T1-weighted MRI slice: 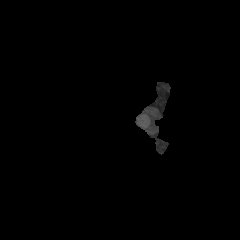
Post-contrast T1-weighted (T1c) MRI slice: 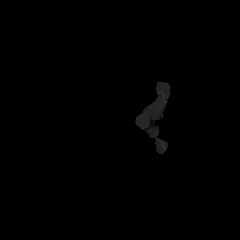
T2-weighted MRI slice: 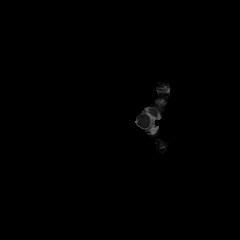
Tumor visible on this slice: no